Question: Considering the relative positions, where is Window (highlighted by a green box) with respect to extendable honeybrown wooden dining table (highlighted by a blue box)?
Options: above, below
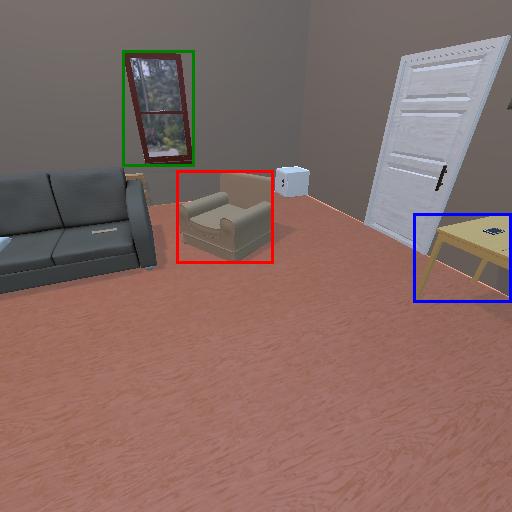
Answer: above